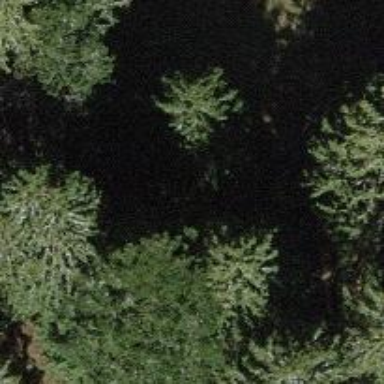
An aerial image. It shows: Single tag "natural: tree."